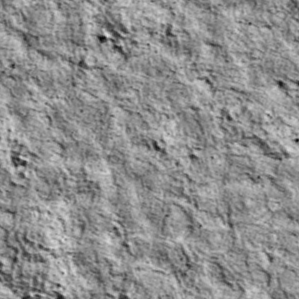
Label: non_frost